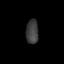
Tissue: skin
Cell type: Others
Senescence score: 0.6911
Nuclear area (px): 301
Mean DAPI intensity: 60.724